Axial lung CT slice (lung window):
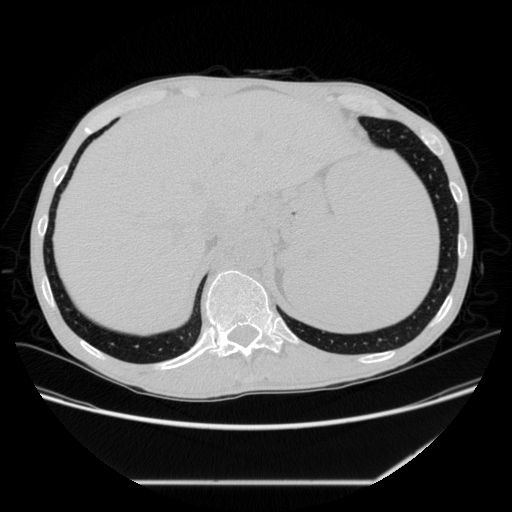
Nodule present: no